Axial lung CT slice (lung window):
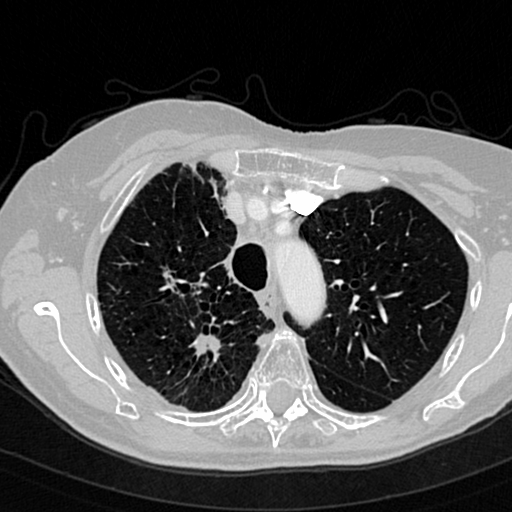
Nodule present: no